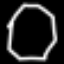
Label: octagon